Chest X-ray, PA view. Patient: 25 years old, sex M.
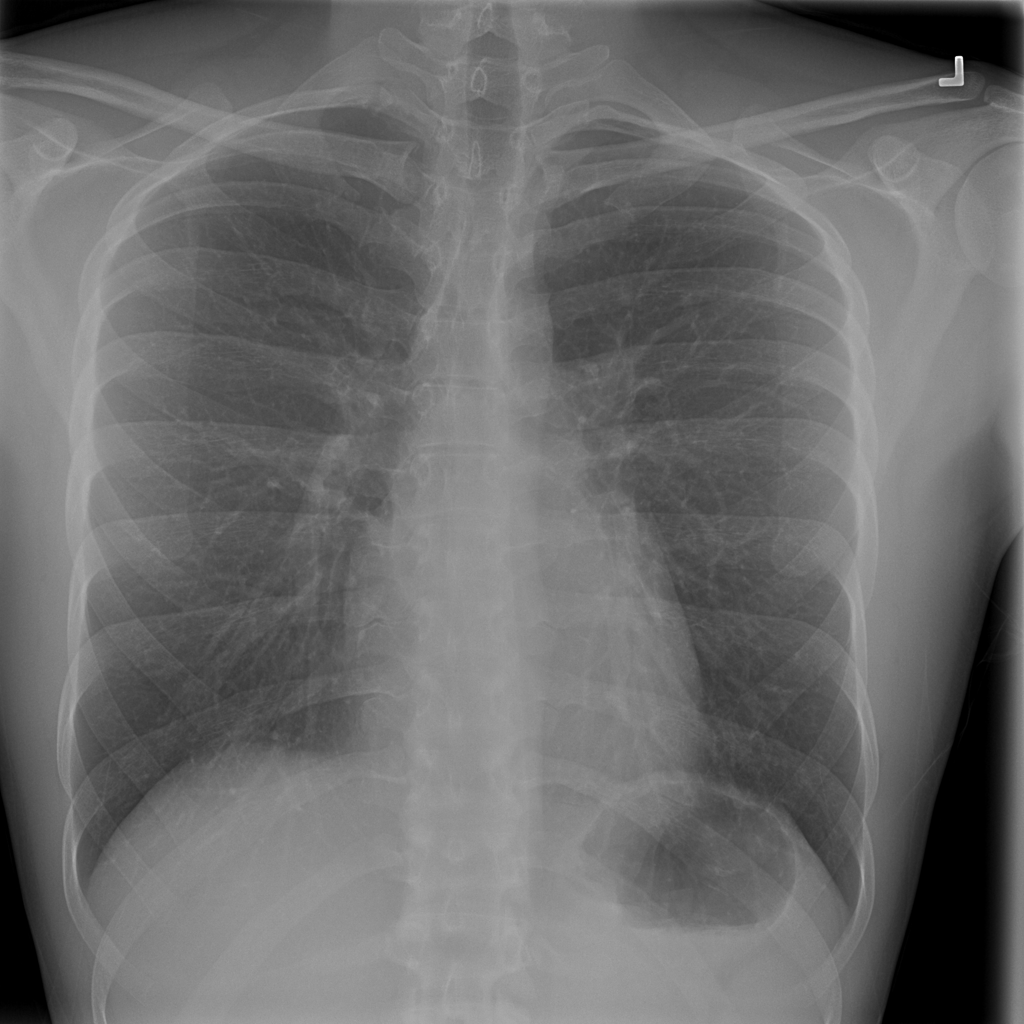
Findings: Emphysema